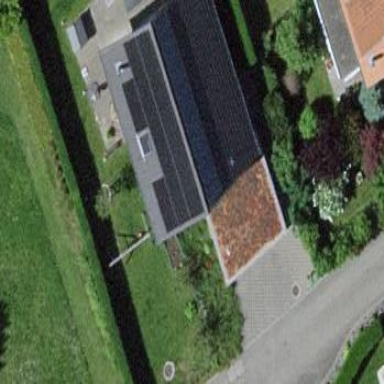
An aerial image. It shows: Simple house.